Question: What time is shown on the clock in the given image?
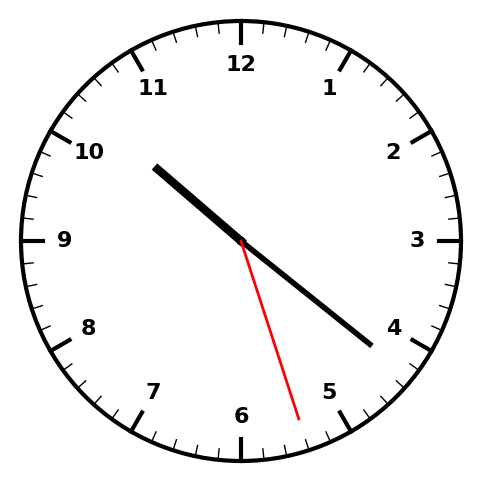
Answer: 10:21:27